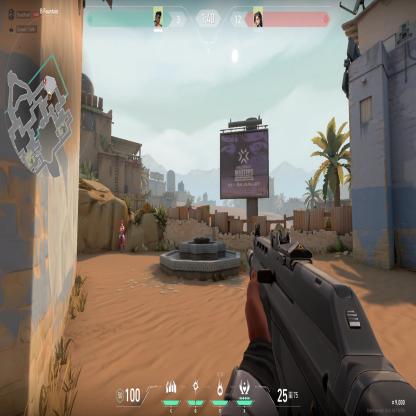
Label: enemy